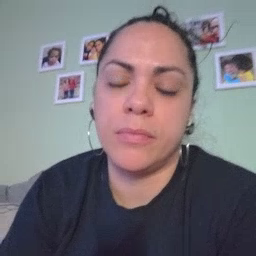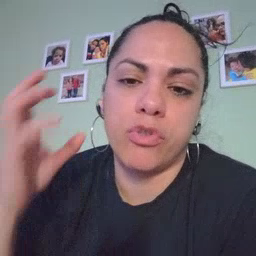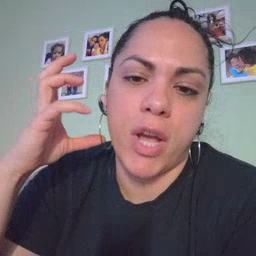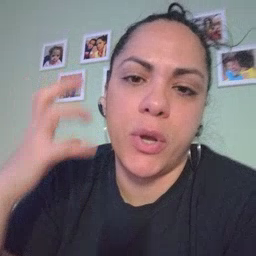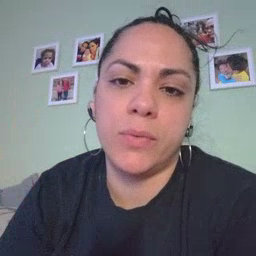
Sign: radio